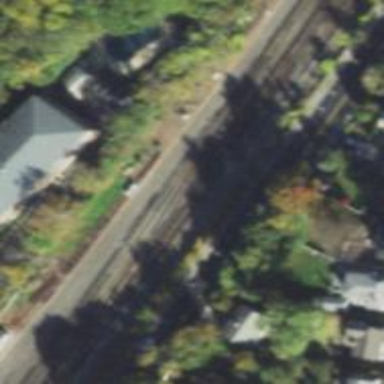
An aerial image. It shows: Electrified railway line.